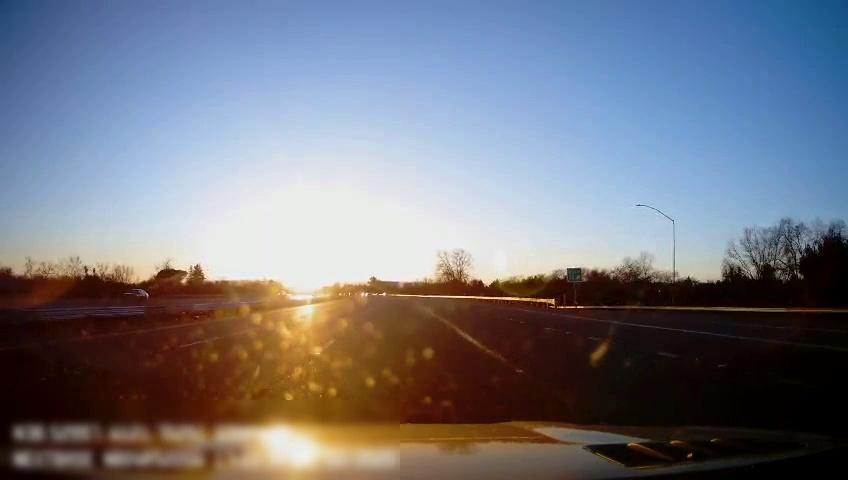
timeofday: Day
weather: Sunny
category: Drivable Space
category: Drivable Space
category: Vehicles | Car
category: Lanes | Alternate Lane
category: Lanes | Alternate Lane
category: Lanes | Current Lane
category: Lanes | Current Lane
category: Lanes | Alternate Lane
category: Lanes | Alternate Lane
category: Lanes | Alternate Lane
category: Traffic | Signs